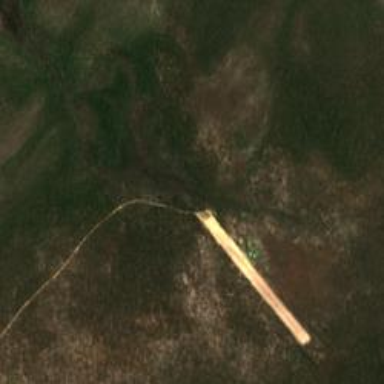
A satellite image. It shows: Runway at airport.